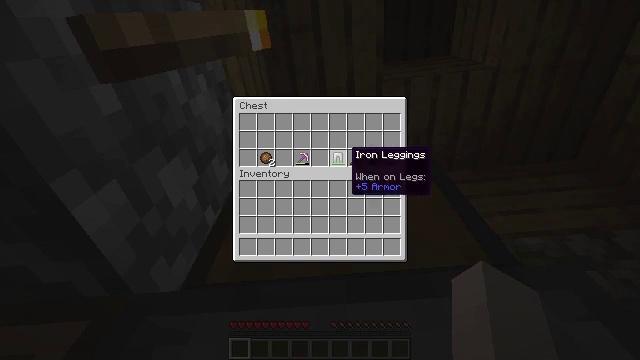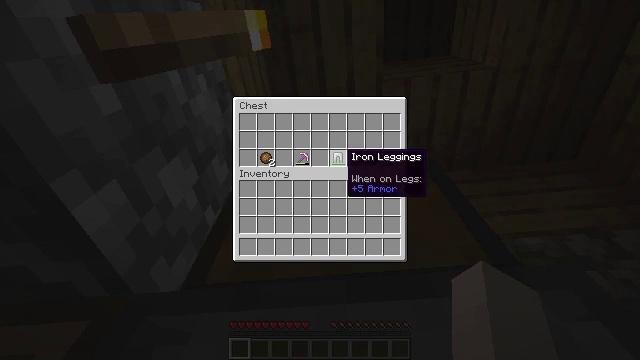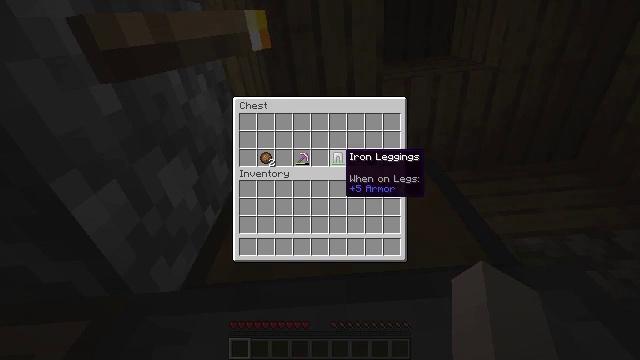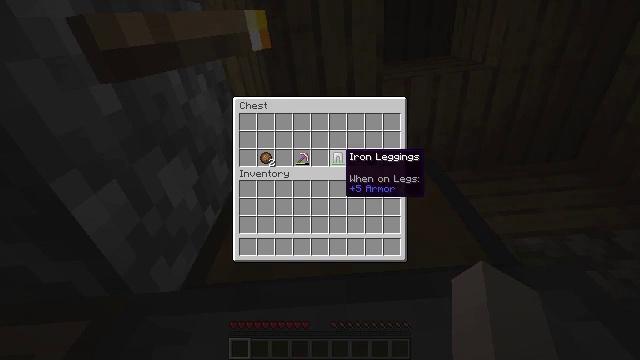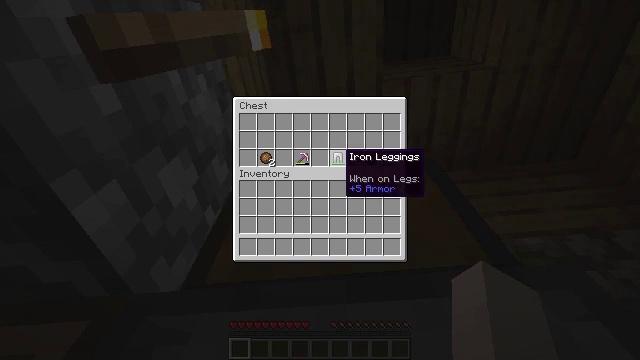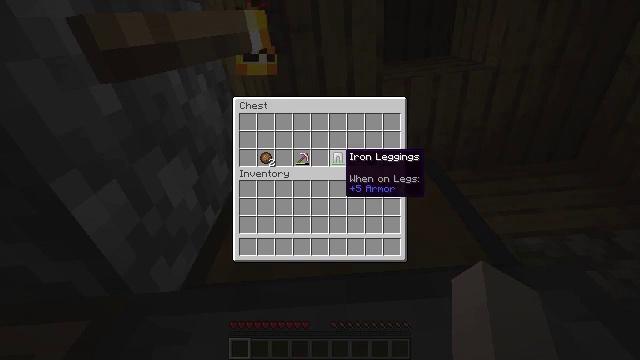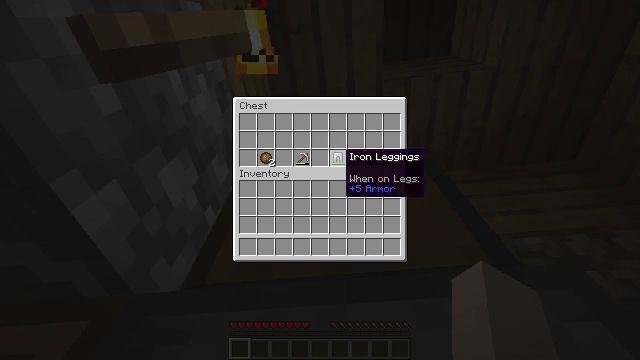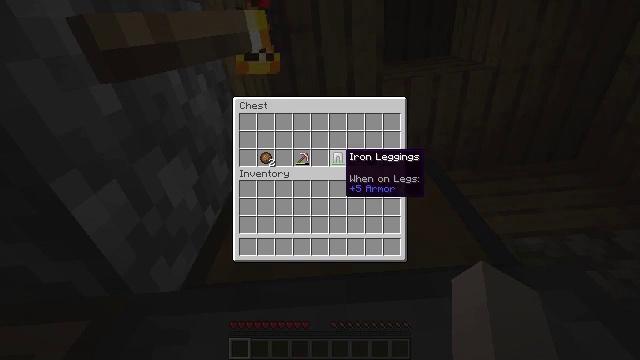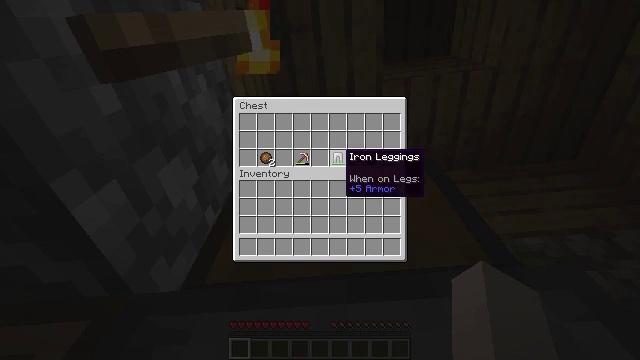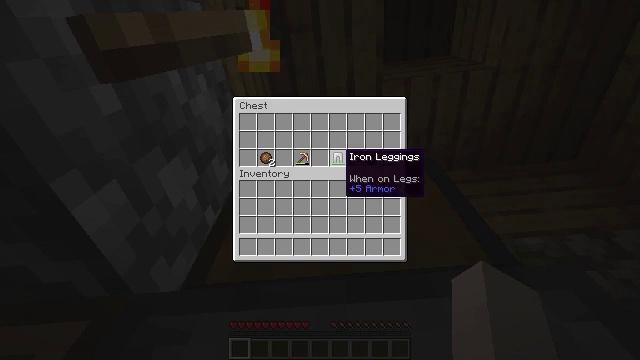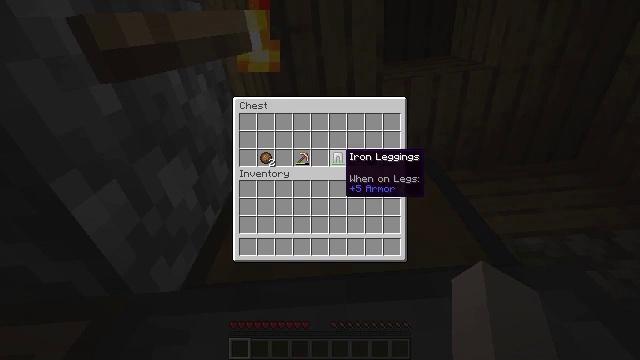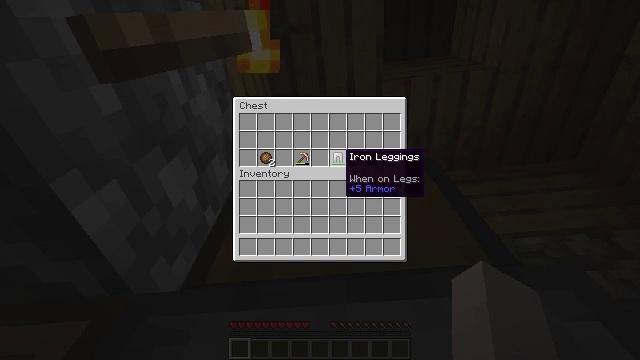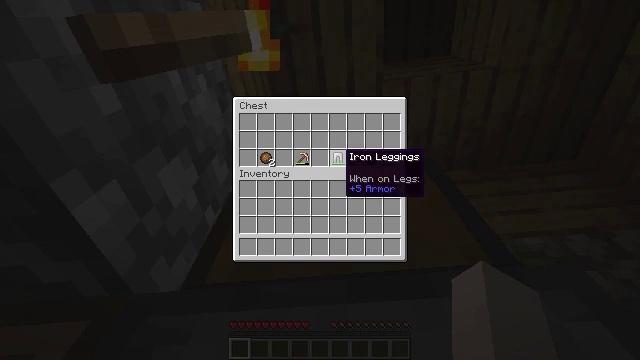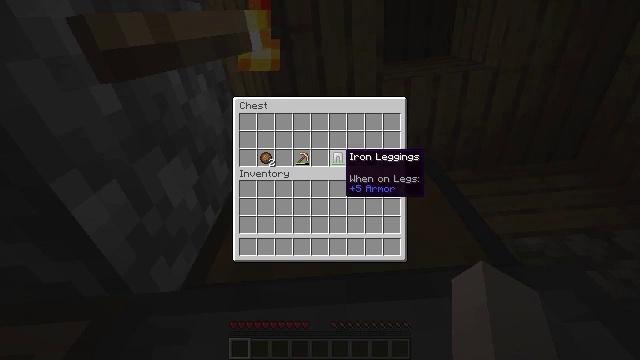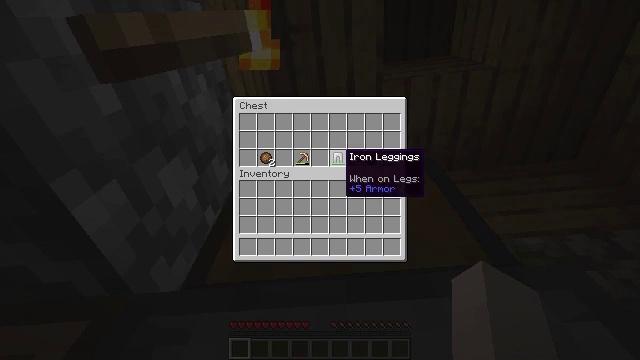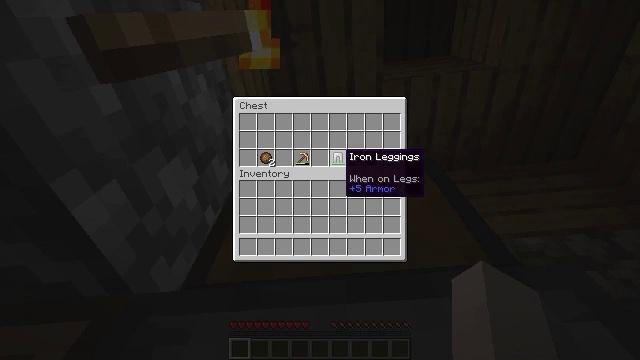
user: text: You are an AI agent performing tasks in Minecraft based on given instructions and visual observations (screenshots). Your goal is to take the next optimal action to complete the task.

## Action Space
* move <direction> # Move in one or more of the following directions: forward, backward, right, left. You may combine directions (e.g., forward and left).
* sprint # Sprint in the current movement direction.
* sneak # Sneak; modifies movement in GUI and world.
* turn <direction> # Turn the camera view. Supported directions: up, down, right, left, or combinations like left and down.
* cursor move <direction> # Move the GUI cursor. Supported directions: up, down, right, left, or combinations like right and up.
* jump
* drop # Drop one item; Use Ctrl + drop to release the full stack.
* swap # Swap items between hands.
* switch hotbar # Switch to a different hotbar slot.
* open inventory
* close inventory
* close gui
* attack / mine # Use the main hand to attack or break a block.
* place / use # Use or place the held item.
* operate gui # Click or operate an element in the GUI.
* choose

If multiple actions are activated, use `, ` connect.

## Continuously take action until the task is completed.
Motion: motion action
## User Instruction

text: Mine cobblestone underground.
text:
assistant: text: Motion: no_op
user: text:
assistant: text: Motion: no_op
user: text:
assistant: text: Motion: no_op
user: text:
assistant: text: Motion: no_op
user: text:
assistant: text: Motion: no_op
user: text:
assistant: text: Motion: no_op
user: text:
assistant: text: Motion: no_op
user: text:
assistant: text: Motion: no_op
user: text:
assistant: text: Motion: no_op
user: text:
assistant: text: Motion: no_op
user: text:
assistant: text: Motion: no_op
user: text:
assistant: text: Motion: no_op
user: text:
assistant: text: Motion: no_op
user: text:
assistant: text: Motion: no_op
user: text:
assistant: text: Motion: no_op
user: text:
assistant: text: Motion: no_op
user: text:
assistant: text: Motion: no_op
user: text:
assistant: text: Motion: no_op
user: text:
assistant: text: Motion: no_op
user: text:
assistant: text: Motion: no_op
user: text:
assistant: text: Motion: no_op
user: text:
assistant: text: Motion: attack / mine
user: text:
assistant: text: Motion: attack / mine
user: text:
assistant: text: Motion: attack / mine
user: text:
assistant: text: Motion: attack / mine
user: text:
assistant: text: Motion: turn left and down
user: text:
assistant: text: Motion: turn left and down
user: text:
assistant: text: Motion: turn down
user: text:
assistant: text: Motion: turn left and down
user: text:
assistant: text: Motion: turn down